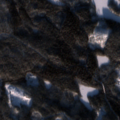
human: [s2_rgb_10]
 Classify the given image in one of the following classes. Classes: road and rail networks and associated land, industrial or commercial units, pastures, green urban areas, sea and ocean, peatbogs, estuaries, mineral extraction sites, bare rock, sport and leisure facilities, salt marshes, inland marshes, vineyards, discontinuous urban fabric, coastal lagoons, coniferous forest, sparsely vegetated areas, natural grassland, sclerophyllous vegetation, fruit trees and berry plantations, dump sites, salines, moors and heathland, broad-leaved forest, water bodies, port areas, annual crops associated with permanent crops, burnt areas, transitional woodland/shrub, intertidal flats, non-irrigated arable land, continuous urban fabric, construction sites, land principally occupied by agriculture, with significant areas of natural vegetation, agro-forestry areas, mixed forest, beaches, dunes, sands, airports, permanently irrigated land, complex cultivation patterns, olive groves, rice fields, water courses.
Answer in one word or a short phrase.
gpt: coniferous forest, mixed forest